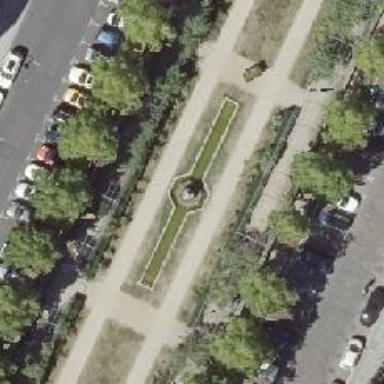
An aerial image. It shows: Fountain.